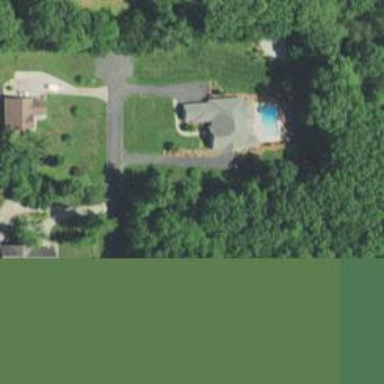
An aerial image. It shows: Driveway.